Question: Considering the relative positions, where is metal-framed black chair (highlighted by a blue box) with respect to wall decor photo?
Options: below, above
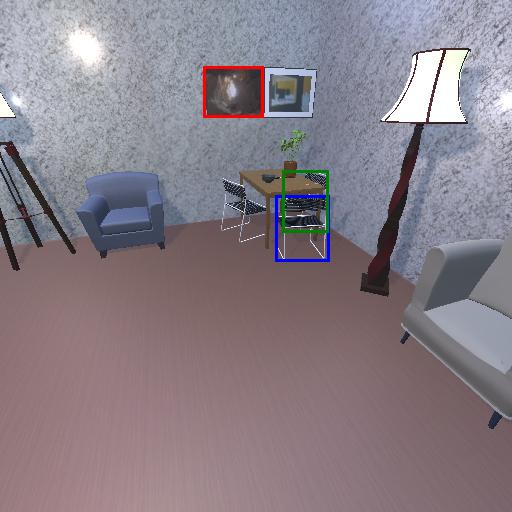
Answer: below